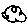
Label: cloud